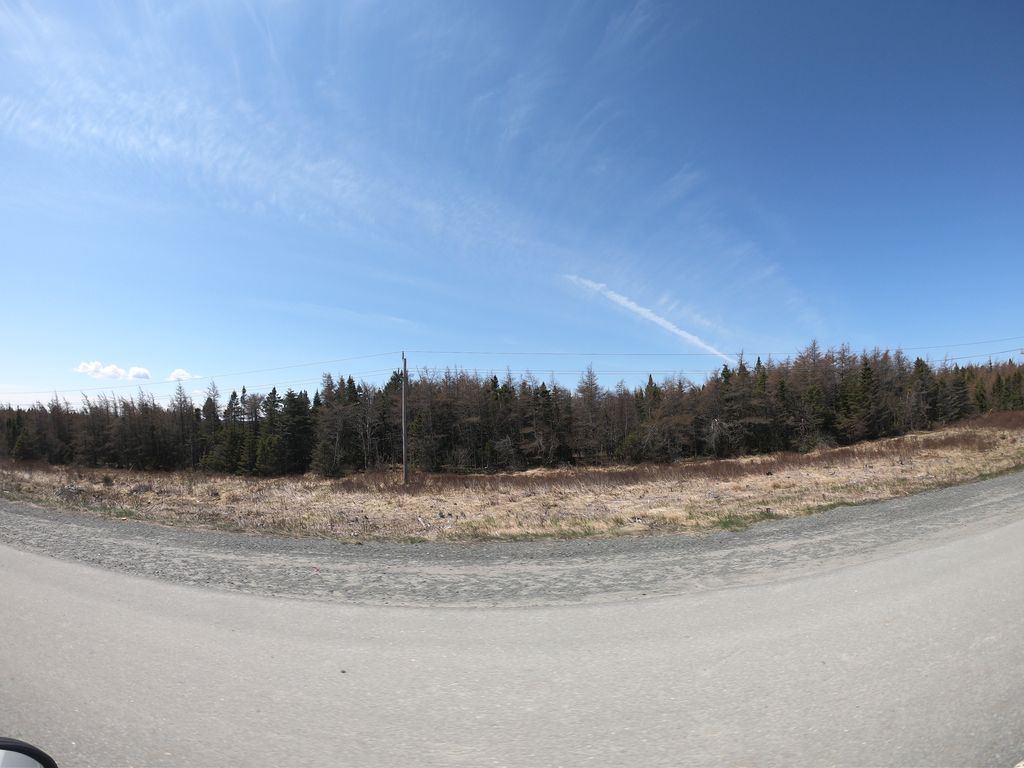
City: st_johns